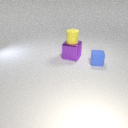
large purple metal cube to the left of small blue rubber cube